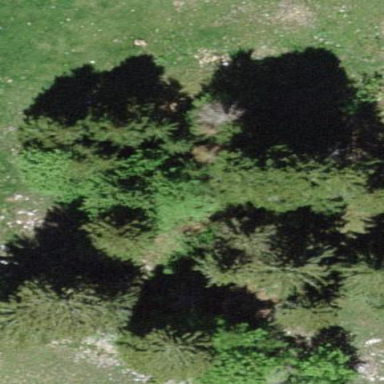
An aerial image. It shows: Forest with evergreen needle-leaved trees.